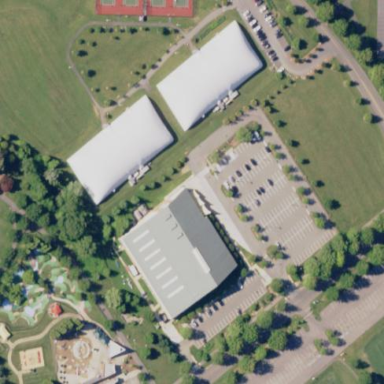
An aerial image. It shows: Sports centre with focus on tennis.